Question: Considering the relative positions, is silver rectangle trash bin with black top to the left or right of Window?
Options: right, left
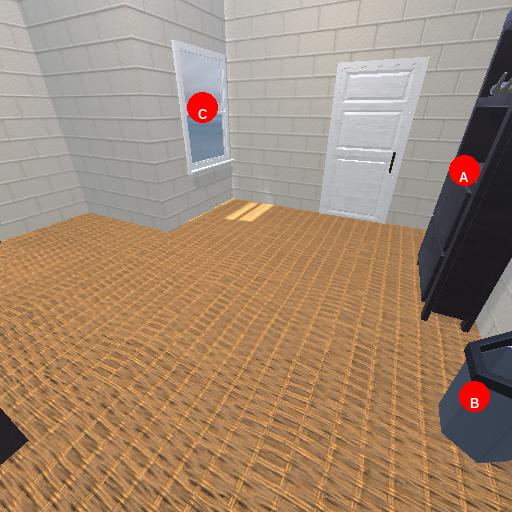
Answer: right